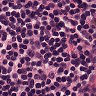
Metastatic tissue present: no